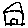
Label: house